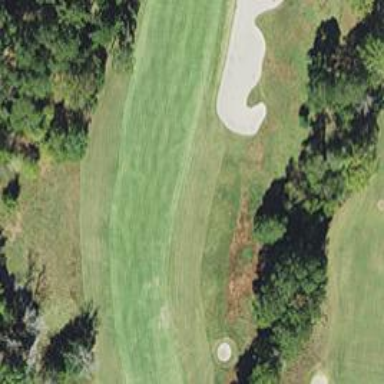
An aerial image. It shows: View of golf hole.